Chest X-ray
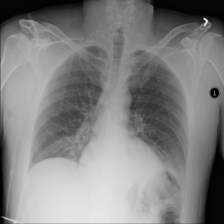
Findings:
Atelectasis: negative
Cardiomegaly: negative
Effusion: negative
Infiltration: negative
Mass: negative
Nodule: negative
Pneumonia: negative
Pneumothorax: negative
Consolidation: negative
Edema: negative
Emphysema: negative
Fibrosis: negative
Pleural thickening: negative
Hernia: negative